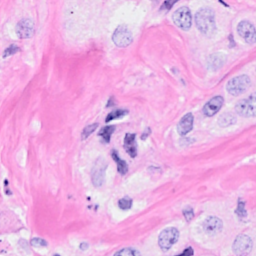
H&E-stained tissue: Breast